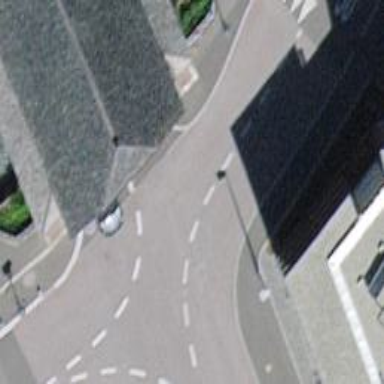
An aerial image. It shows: Uncontrolled crossing on the road.